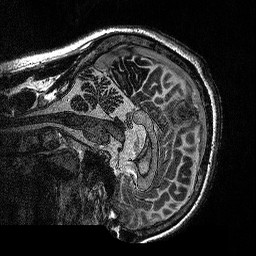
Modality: MP2RAGE
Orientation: sagittal
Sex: male
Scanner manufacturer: siemens
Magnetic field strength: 3 T
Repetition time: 5 s
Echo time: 0.00292 s